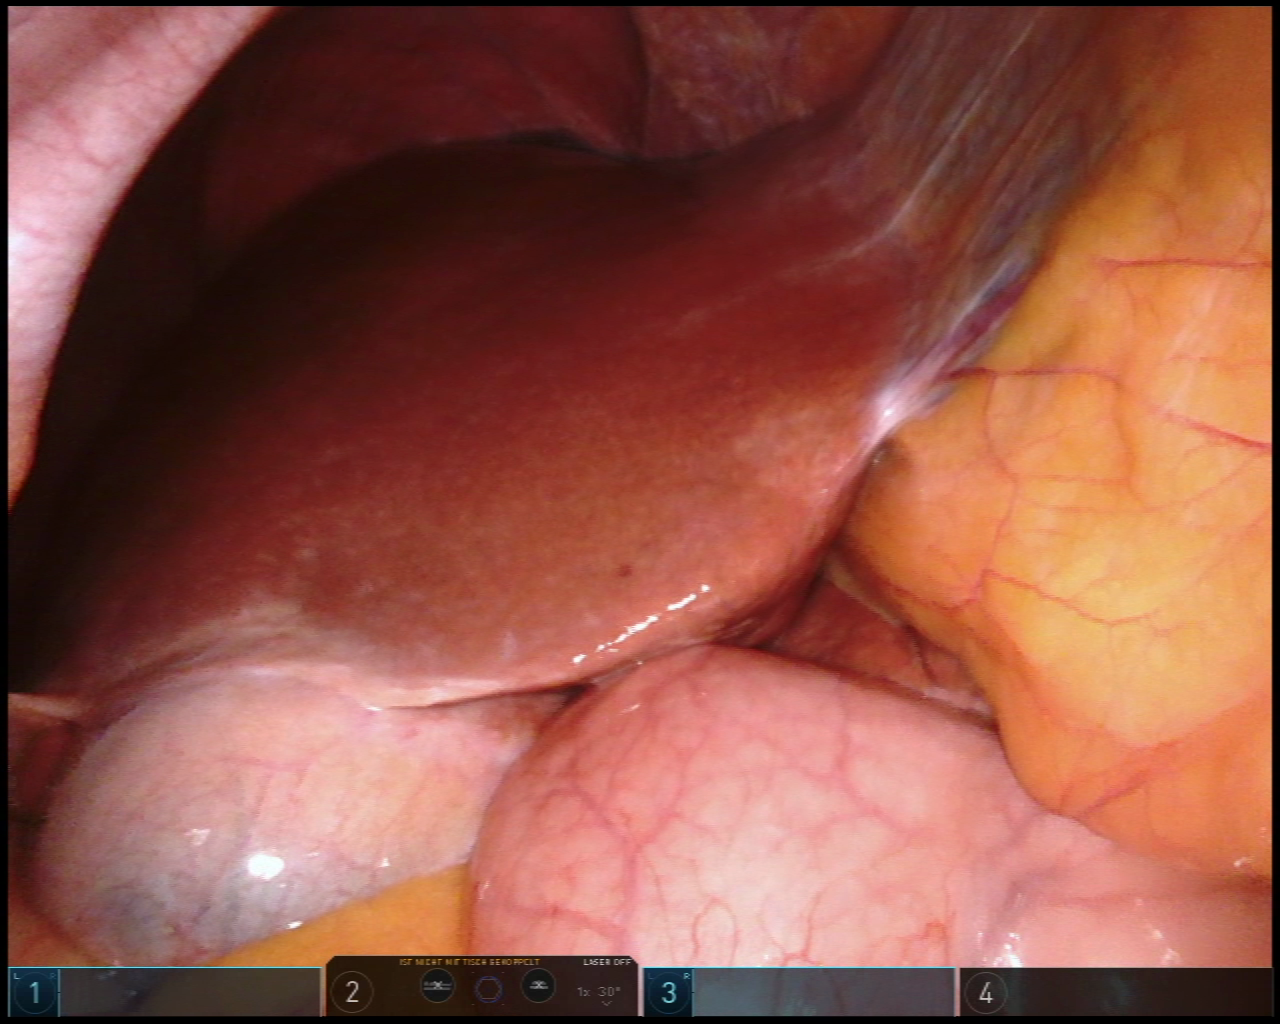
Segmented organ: liver
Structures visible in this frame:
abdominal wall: yes
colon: no
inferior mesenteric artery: no
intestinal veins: no
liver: yes
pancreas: no
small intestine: no
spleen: no
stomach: yes
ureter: no
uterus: no
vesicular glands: no